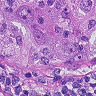
Metastatic tissue present: yes